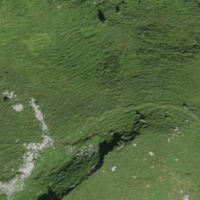
EUNIS habitat code: 41
Species observed at this site:
Asplenium viride
Nucifraga caryocatactes